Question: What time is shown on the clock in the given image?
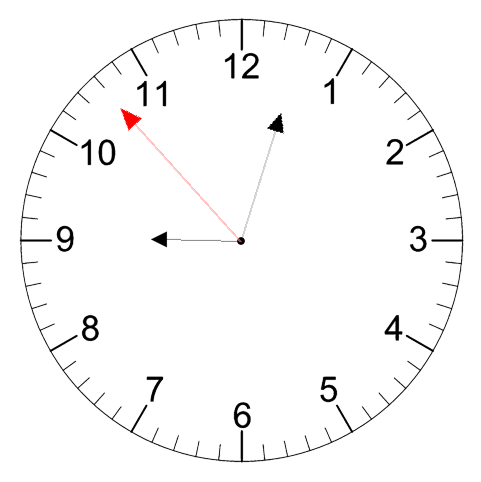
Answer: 09:02:53